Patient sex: M
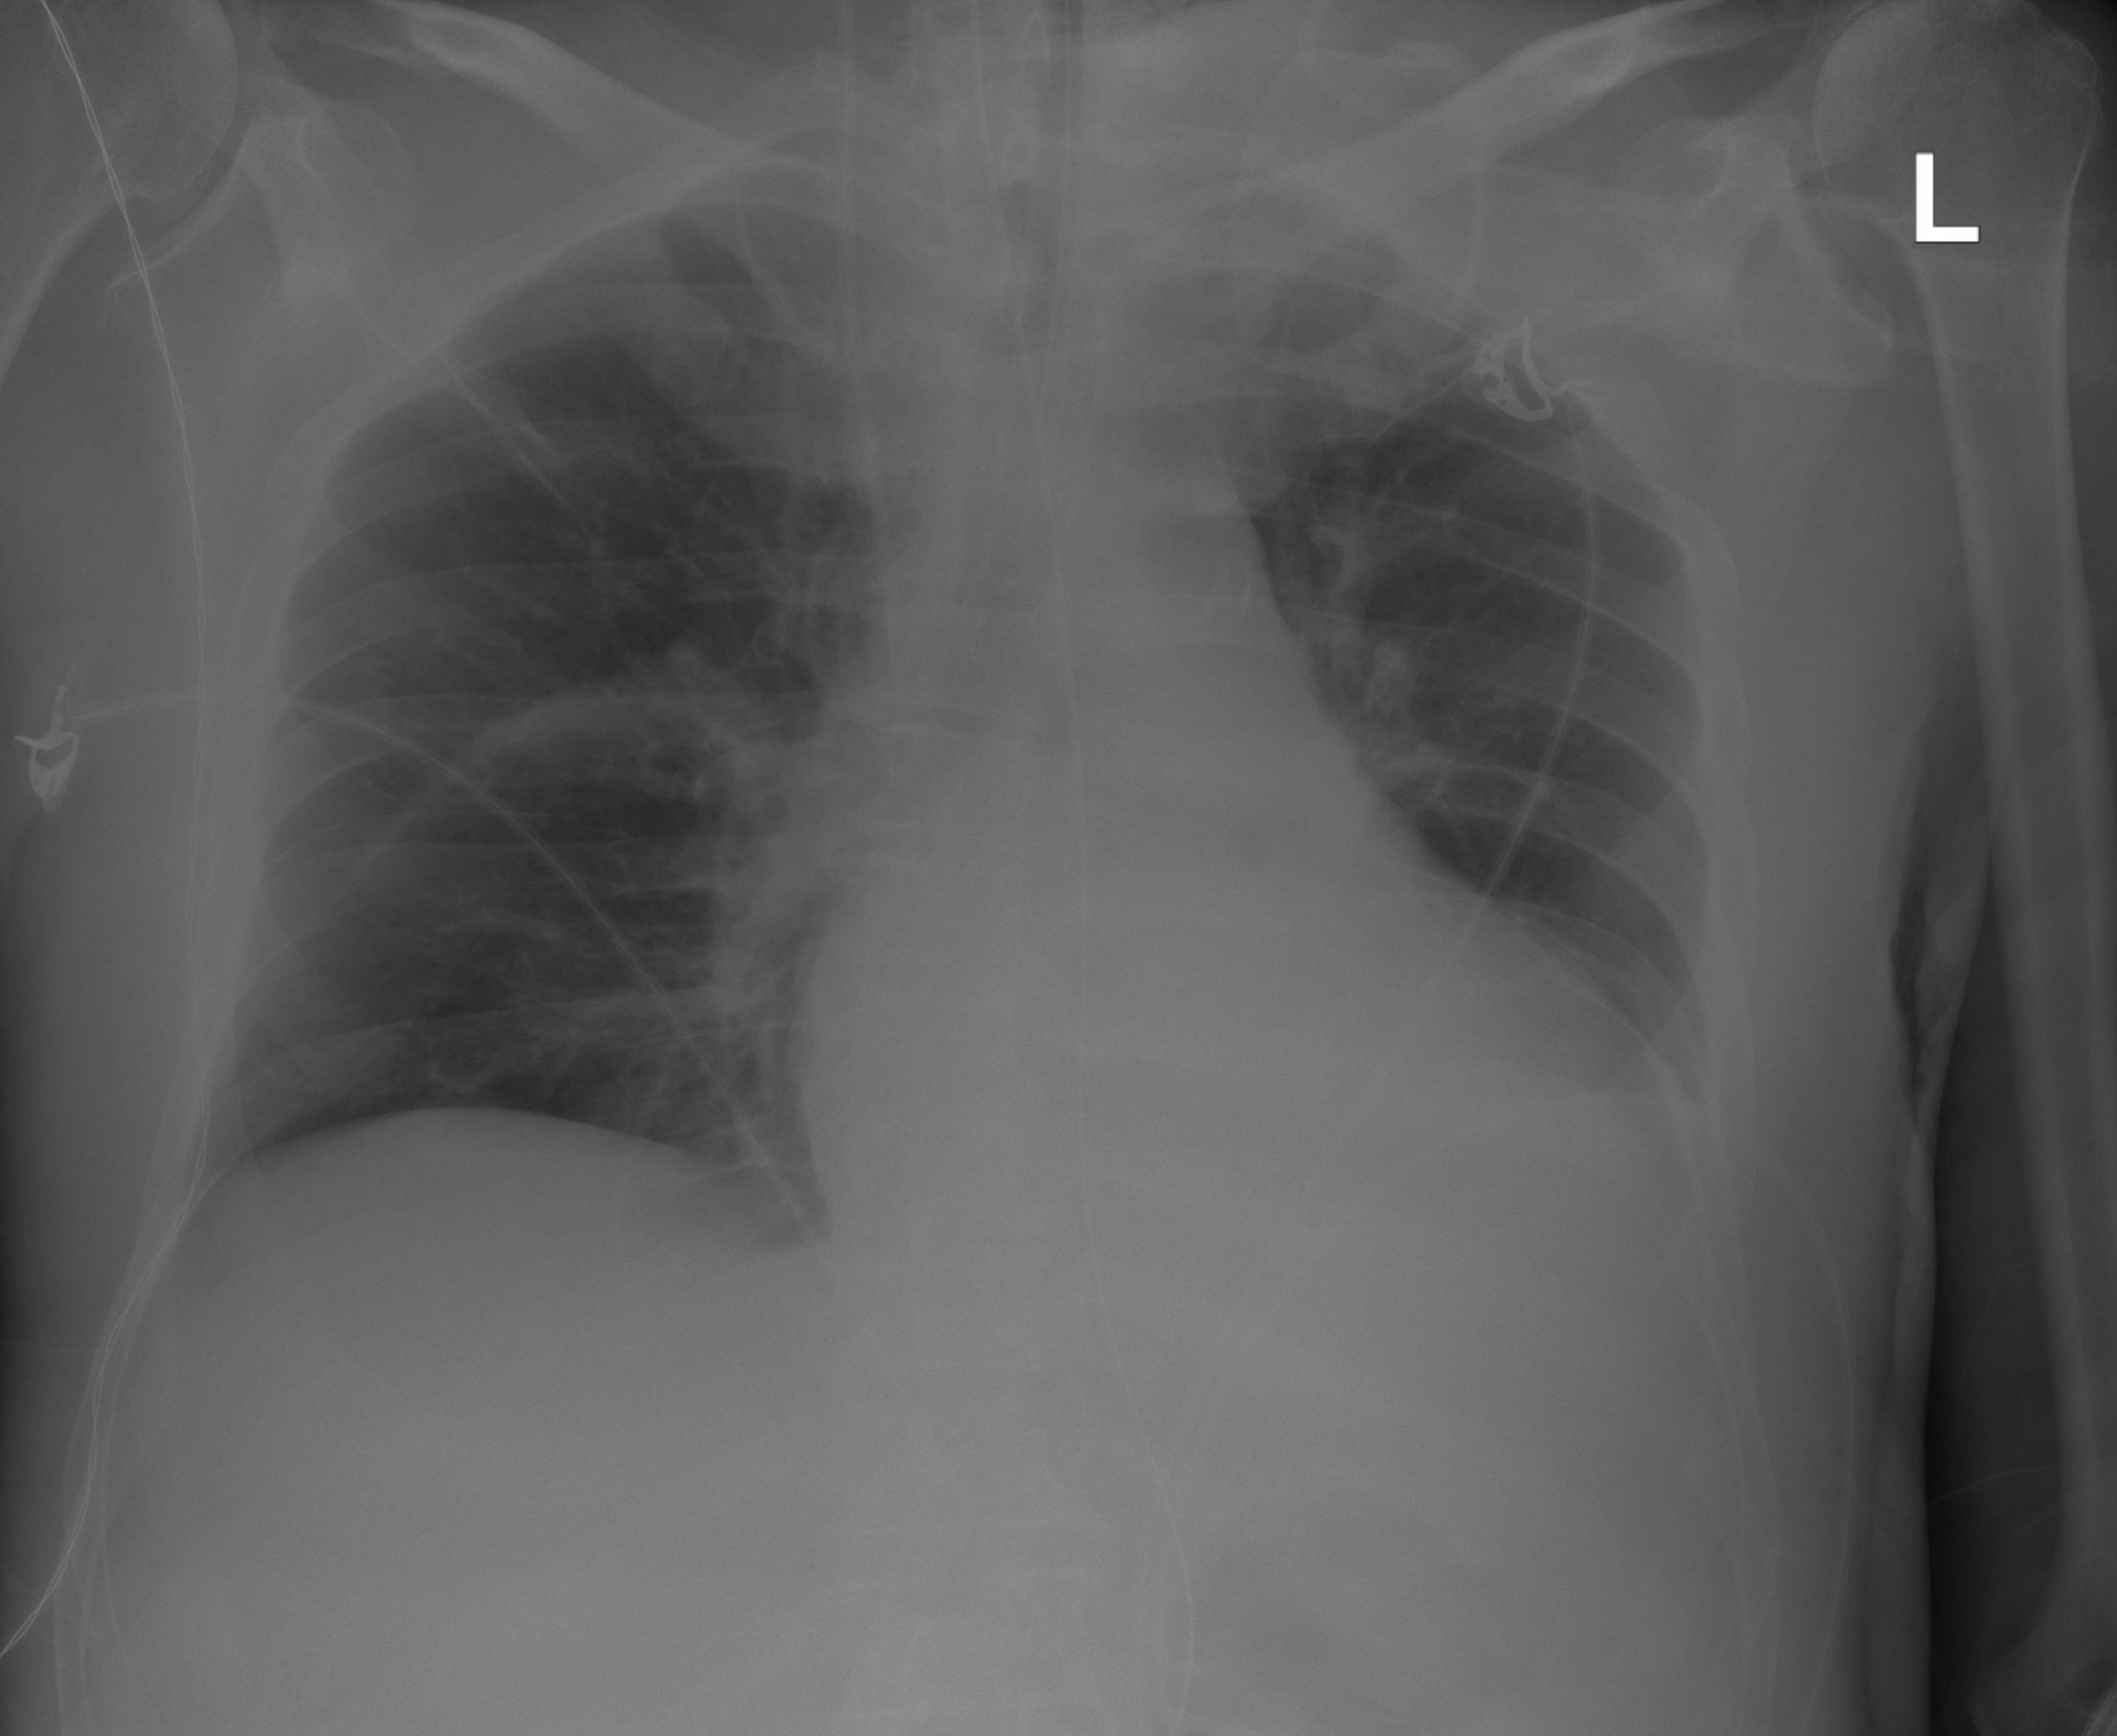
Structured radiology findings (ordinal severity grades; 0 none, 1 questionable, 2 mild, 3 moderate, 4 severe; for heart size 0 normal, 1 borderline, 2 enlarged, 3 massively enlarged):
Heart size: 2
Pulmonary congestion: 0
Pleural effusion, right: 0
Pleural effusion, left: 0
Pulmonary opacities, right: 0
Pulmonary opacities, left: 0
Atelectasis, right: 1
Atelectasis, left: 2